Question: Tried to find this in another question.. to no avail. Some were close, but not exact. So here goes..
So here's the code:
'''
<body>
<div class="row">
<div class="small-1 columns left_border">&nbsp;</div>
<div class="small-10 columns">
<p>Silva salvus animalis est Silva salvus animalis est Silva salvus animalis est Silva salvus animalis est Silva salvus animalis est Silva salvus animalis est Silva salvus animalis est Silva salvus animalis est Silva salvus animalis est </p>
</div>
<div class="small-1 columns right_border">&nbsp;</div>
</div>
</body>
'''
And this is what it renders:

What's with this space in the middle set of columns?
Other than the base foundation css, here's the only modifiers I've added to the app.css file:
'''
body{
margin: 0;
padding: 0;
background-color: #17233F;
background-image: url(../images/tall_body.gif);
background-repeat: repeat-x;
}
.columns {
border: 1px solid green;
}
.left_border {
background-image: url('../images/bg_lt.gif');
width: 20px;
background-repeat: no-repeat;
background-position: right;
height: 284px;
}
.right_border {
background-image: url('../images/bg_rt.gif');
background-repeat: no-repeat;
background-position: left;
width: 20px;
height: 284px;
}
'''
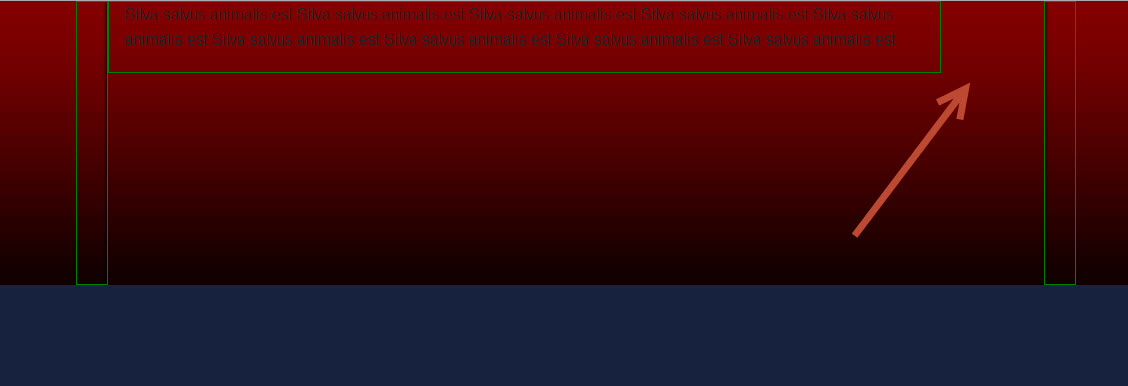
Answer: This problem happen because in Grid Design you shouldn't add Fix with to your grids.
In this code remove 'width: 20px;' from '.left_border' and '.right_border' to solved your problem.